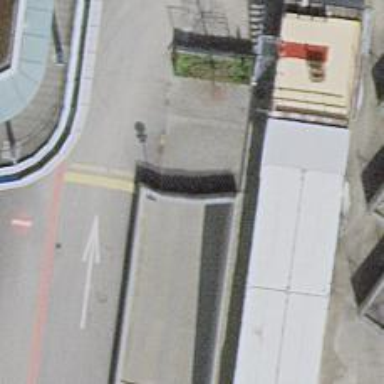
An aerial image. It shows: Parking entrance.